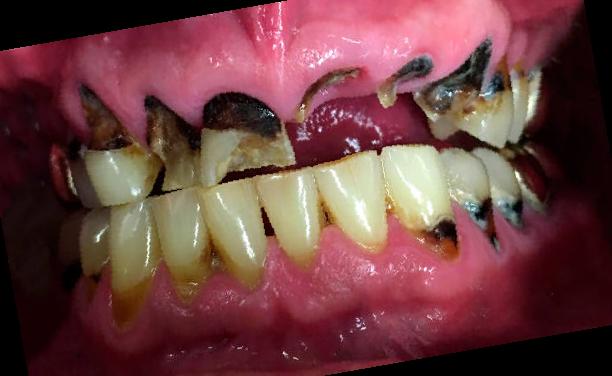
Condition: Gingivitis